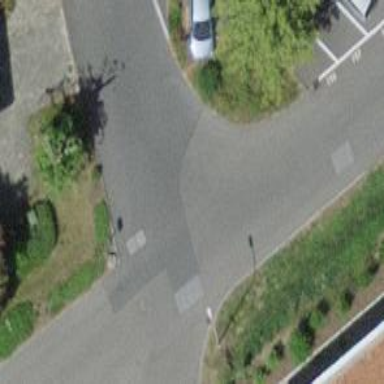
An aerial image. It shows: Road with "give way" sign.